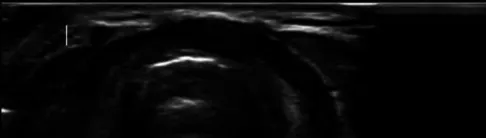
Ultrasound image of the neck demonstrating absent thyroid gland in its usual location.
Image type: radiology (mri)